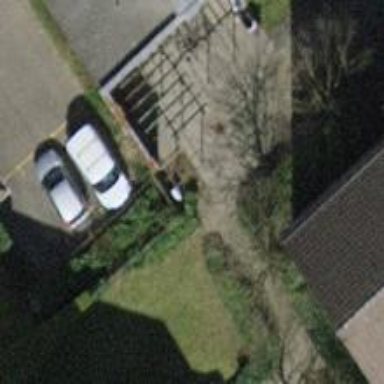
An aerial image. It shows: Footway surfaced with paving stones.